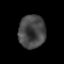
Tissue: prostate
Cell type: T cells
Senescence score: 0.3602
Nuclear area (px): 872
Mean DAPI intensity: 69.884